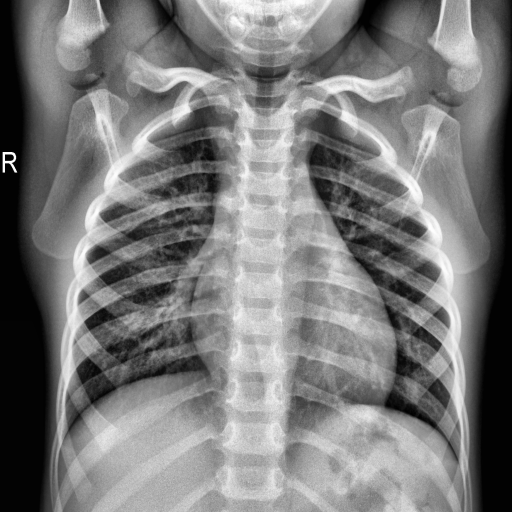
Finding: NORMAL